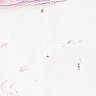
Metastatic tissue present: no